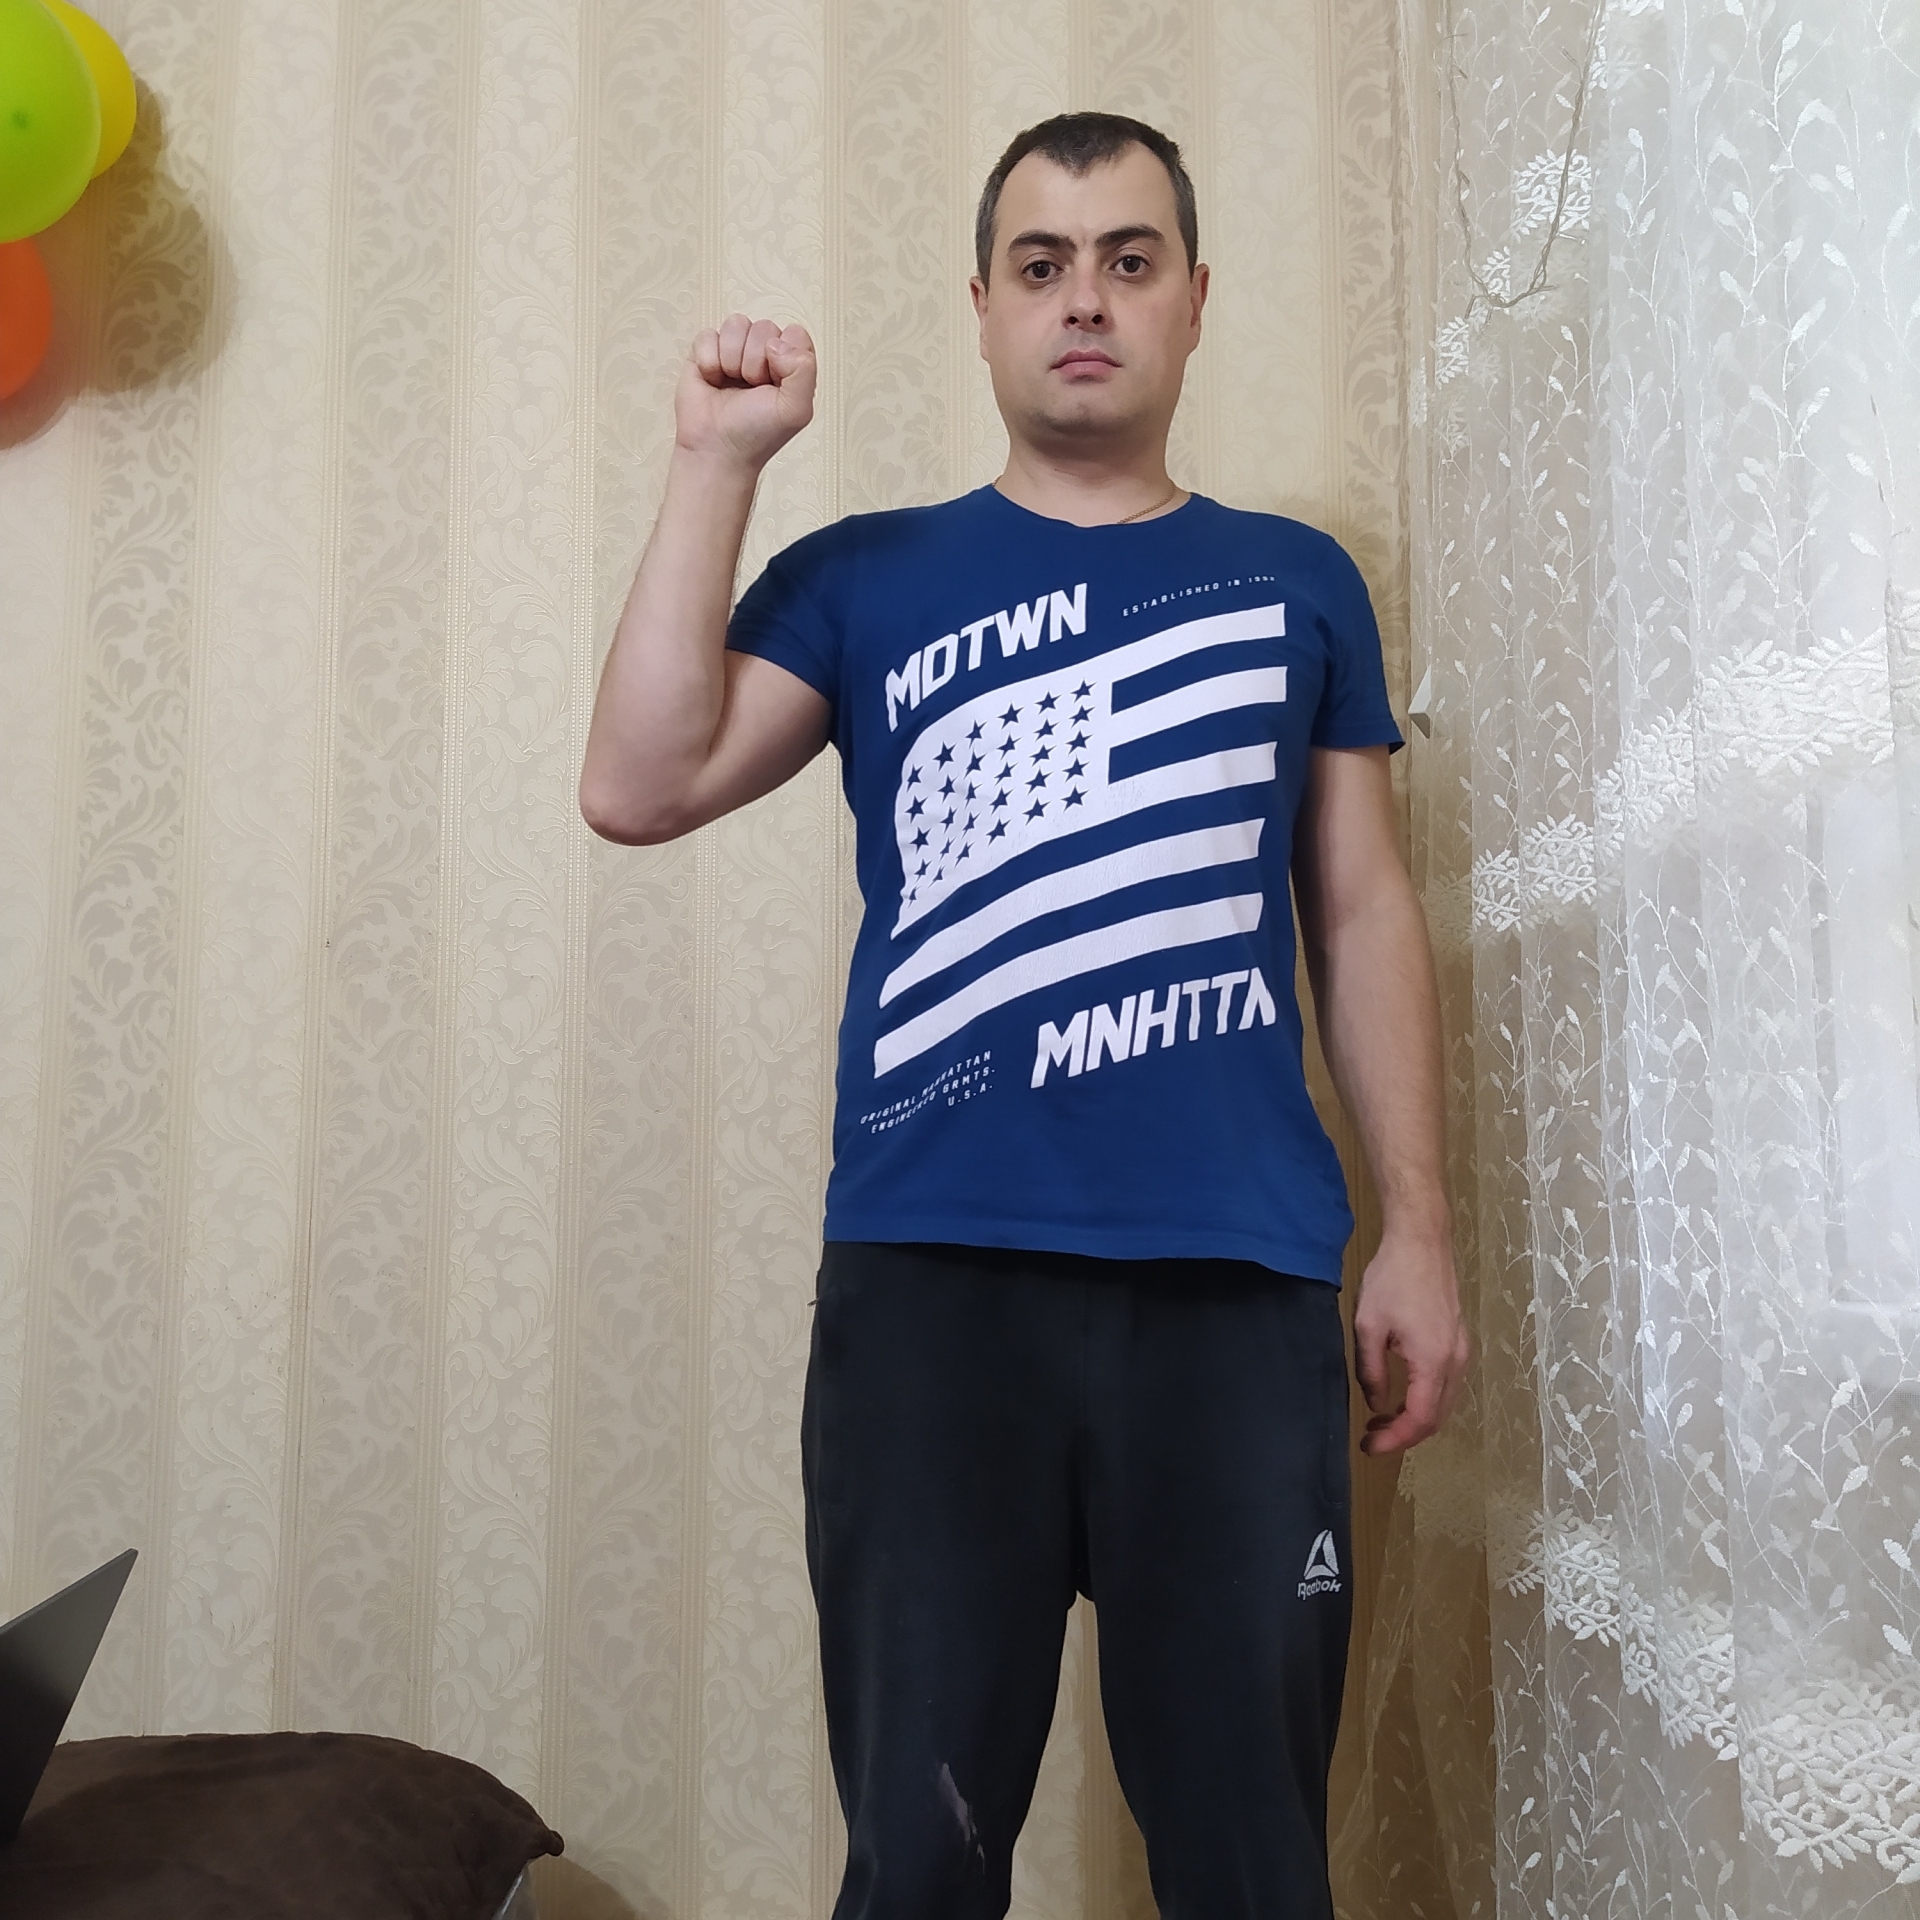
Label: clear